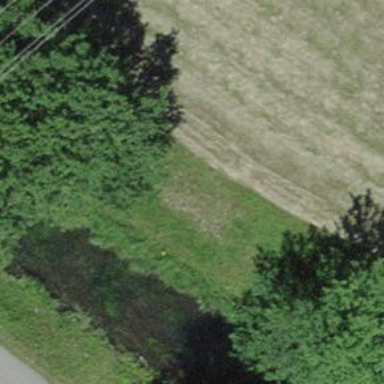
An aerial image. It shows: Ditch in the surroundings.